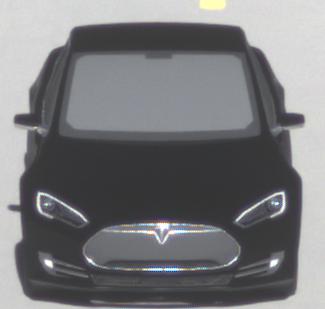
Make: Tesla
Model: Model S 60
Detailed model: Model S
Model produced from: 2013/10
Model produced until: 2014/10
Doors: 5
Color: black
Road condition: dry road
Daytime: morning or afternoon
Contrast: high contrast